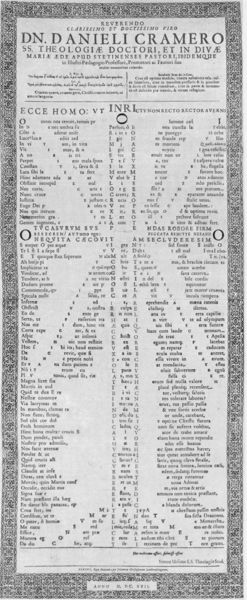
Titel: REVERENDO CLARISSIMO ET DOCTISSIMO VIRO DN. DANIELI CRAMERO
Künstler: Simon Ursinus
Standort: Wolfenbüttel
Institution: Herzog August Bibliothek
Schlagwörter: baum, blume, muster, mensch, rahmen, bild, blatt, umrandung, schrift, grafik, spalten, rand, symmetrie, streifen, gemustert, dada, kreuz, stern, druck, schwarzweiss, stich, titel, seite, text, zeitung, buchstaben, überschrift, titelblatt, schriftbild, senkrecht, ornamental, gedicht, rechteckig, zeilen, typografie, typographie, anordnung, doktor, kreut, latein, lateinisch, kreuzform, wörter, kreuzförmig, buchmalerei, majuskel, inri, stammbaum, liste, kalligrafie, wortbild, ecce homo, theologie, o, danieli, cramero, dn. danieli cramero, daniele, danieli cramero, tliste, textkunst